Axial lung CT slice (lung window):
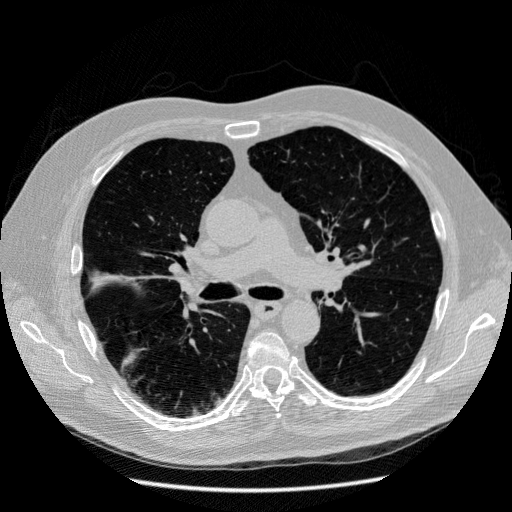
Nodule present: no